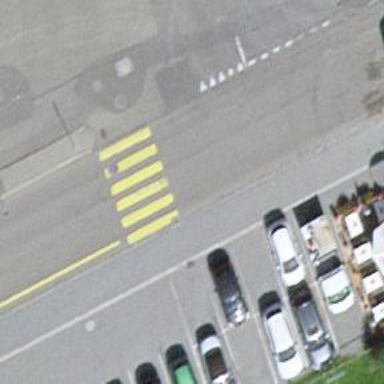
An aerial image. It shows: Uncontrolled zebra crossing with zebra markings.